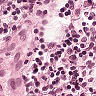
Metastatic tissue present: no